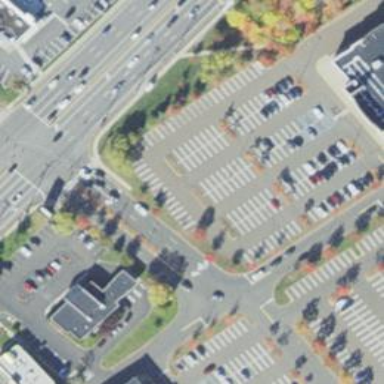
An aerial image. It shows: Paved parking area with asphalt surface.